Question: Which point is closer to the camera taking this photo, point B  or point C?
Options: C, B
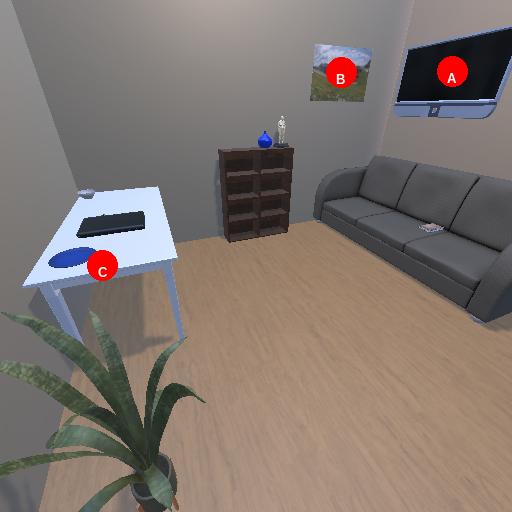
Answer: C